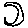
Label: moon